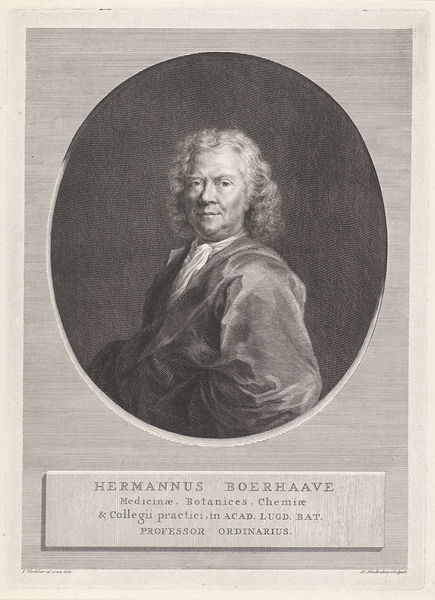
Titel: Portret van Hermanus Boerhaave
Künstler: Jacob Houbraken
Standort: Amsterdam
Institution: Rijksmuseum
Schlagwörter: white, black, gray, hair, old, portrait, man, black and white, coat, scarf, ink, stare, shading, whie, medicine, botanical, pointilist, botany, chemistry, hermannus, boerhaave, medicinie, botanices, hermannus boerhaave, professor ordinarius